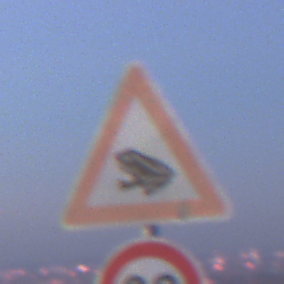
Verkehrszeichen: AmphibienwanderungRechts
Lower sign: Geschwindigkeit30
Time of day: SunriseSunset
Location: Outdoor (Nature)
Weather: Clear
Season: NotSpecified
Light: Natural